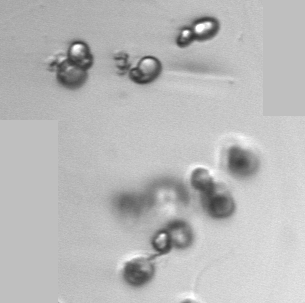
Label: Phaeocystis